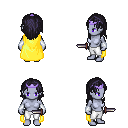
a pixel art fantasy rpg character, female body template, dark elf, purple skin, yellow cape, white pants, raven long hairstyle, purple tiara, white cloth bracers, dagger, four views (front, back, left, right), 2x2 character sprite sheet, small pixel art, hard edges, no anti-aliasing